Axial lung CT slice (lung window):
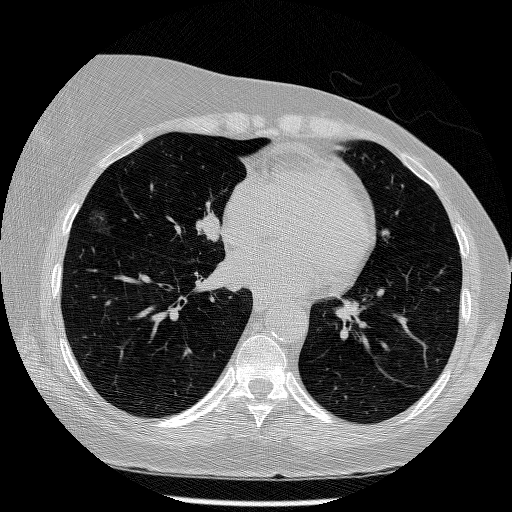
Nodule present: yes
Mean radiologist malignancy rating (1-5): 5